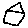
Label: house